Interaction volume radius: 10 \u00c5
Interaction volume height: 35 \u00c5
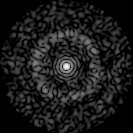
Disorder parameter: 0.82